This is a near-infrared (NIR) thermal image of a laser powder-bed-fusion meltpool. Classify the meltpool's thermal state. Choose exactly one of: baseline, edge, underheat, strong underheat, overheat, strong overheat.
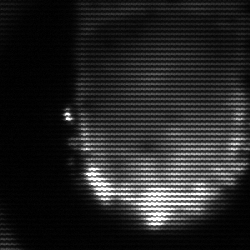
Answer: baseline